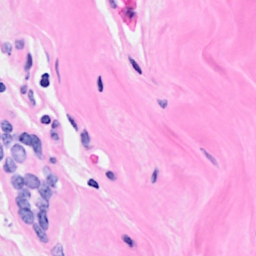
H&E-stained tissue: Breast